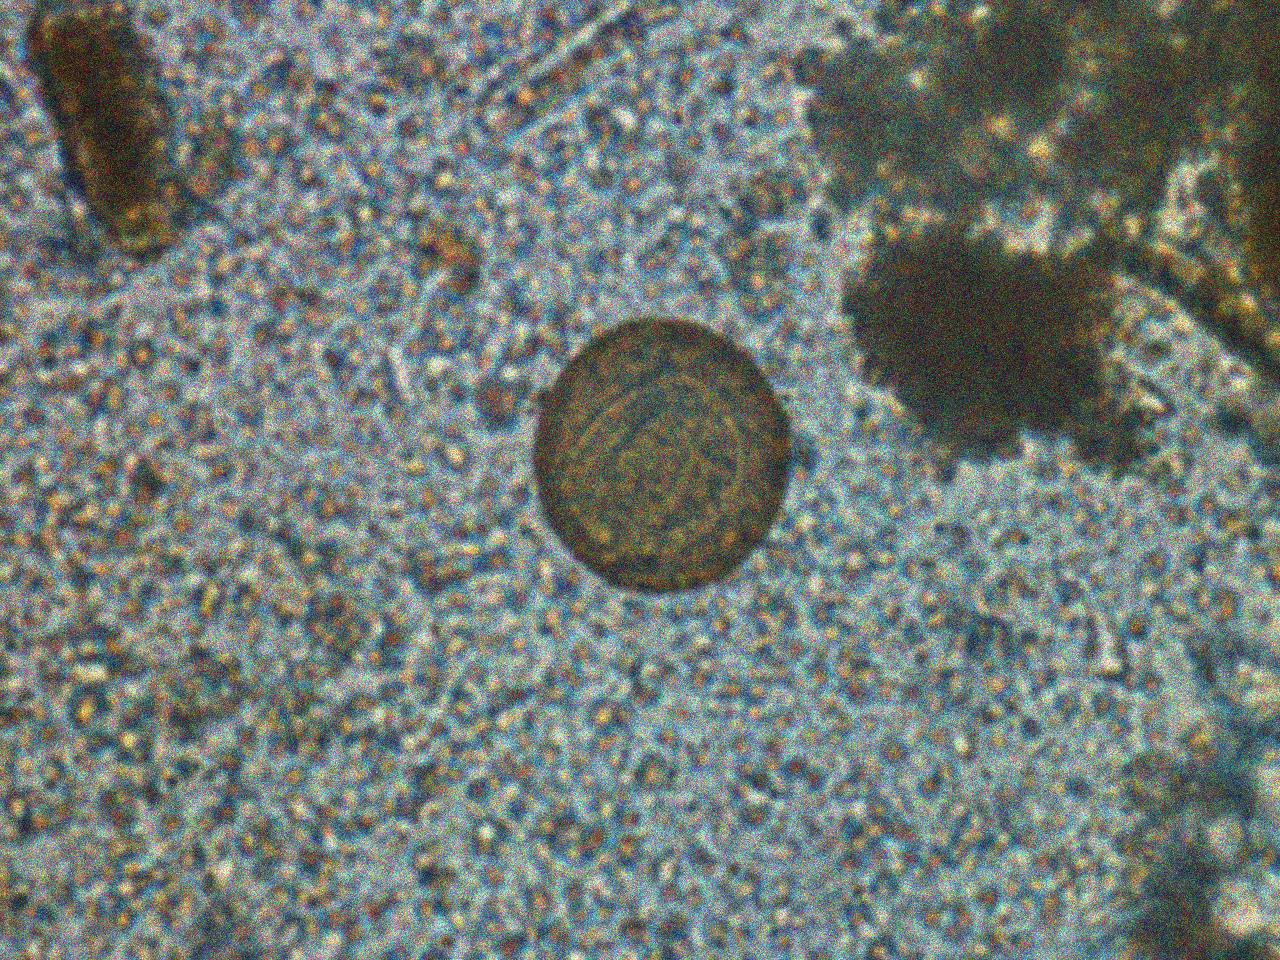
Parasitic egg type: Hymenolepis diminuta